Question: What type of content is recommended?
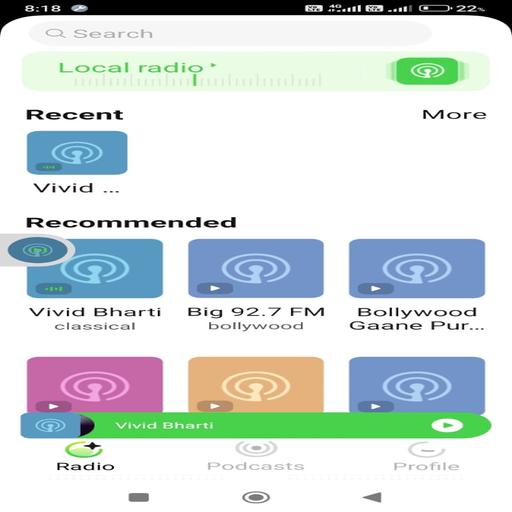
Answer: Local radio